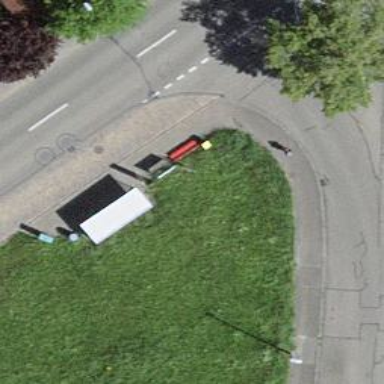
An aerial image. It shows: Post box.